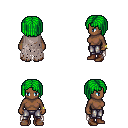
a pixel art fantasy rpg character, female body template, human, dark skin, gray tattered cape, metal pants, green pageboy hairstyle, bracelets, brown shoes, four views (front, back, left, right), 2x2 character sprite sheet, small pixel art, hard edges, no anti-aliasing